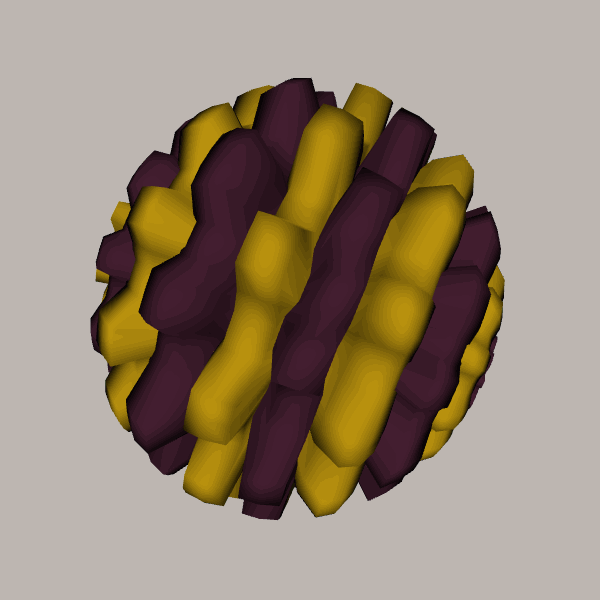
Background: light